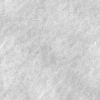
Atmospheric dust classification: not_dusty